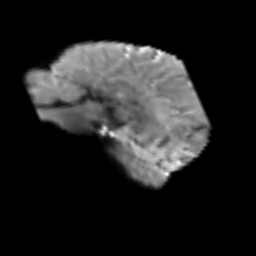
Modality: T2w
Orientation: sagittal
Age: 58
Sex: male
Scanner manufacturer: siemens
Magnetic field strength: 3 T
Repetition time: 3.2 s
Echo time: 0.081 s